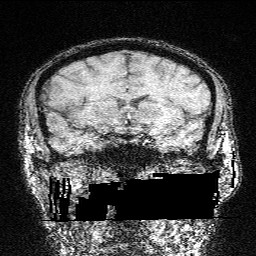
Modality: FLASH
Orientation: sagittal
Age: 30
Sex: male